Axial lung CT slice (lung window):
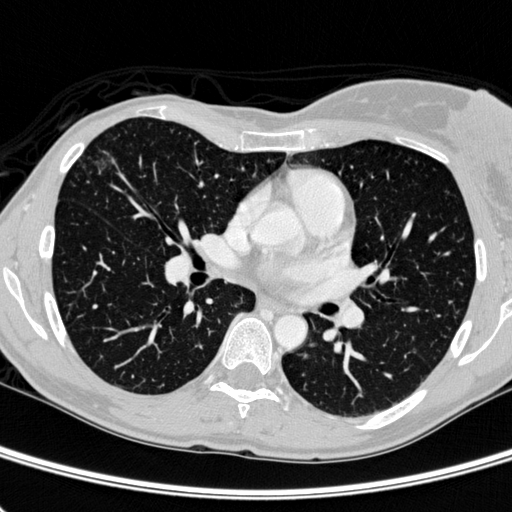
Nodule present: no